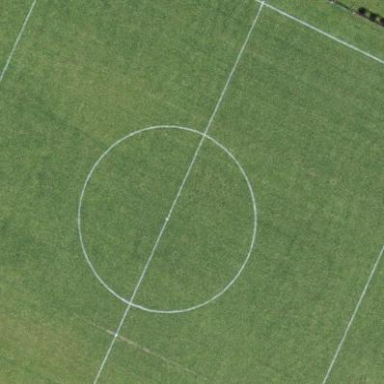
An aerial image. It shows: Soccer pitch with grass surface for leisure land.